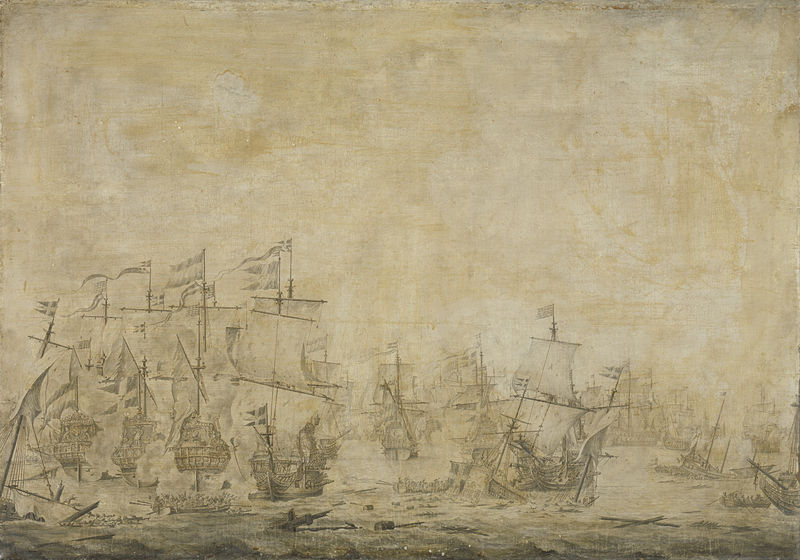
Titel: Episode uit de zeeslag in de Sont tussen de Hollandse en de Zweedse vloten, 8 november 1658
Künstler: Willem van de (I) Velde
Standort: Amsterdam
Institution: Rijksmuseum
Schlagwörter: white, black, old, painting, sky, ocean, sea, ship, water, waves, spain, drawing, sketch, battle, boats, disaster, sail, shipwreck, storm, flag, banners, flags, ancient, pencil, war, ships, port, sailing, sails, faded, sepia, sinking, cannon, hull, navy, armada, warfare, fleet, galleon, warship, union jack, hulls, wreakage, ship battle, tricolour, british navy